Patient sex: M
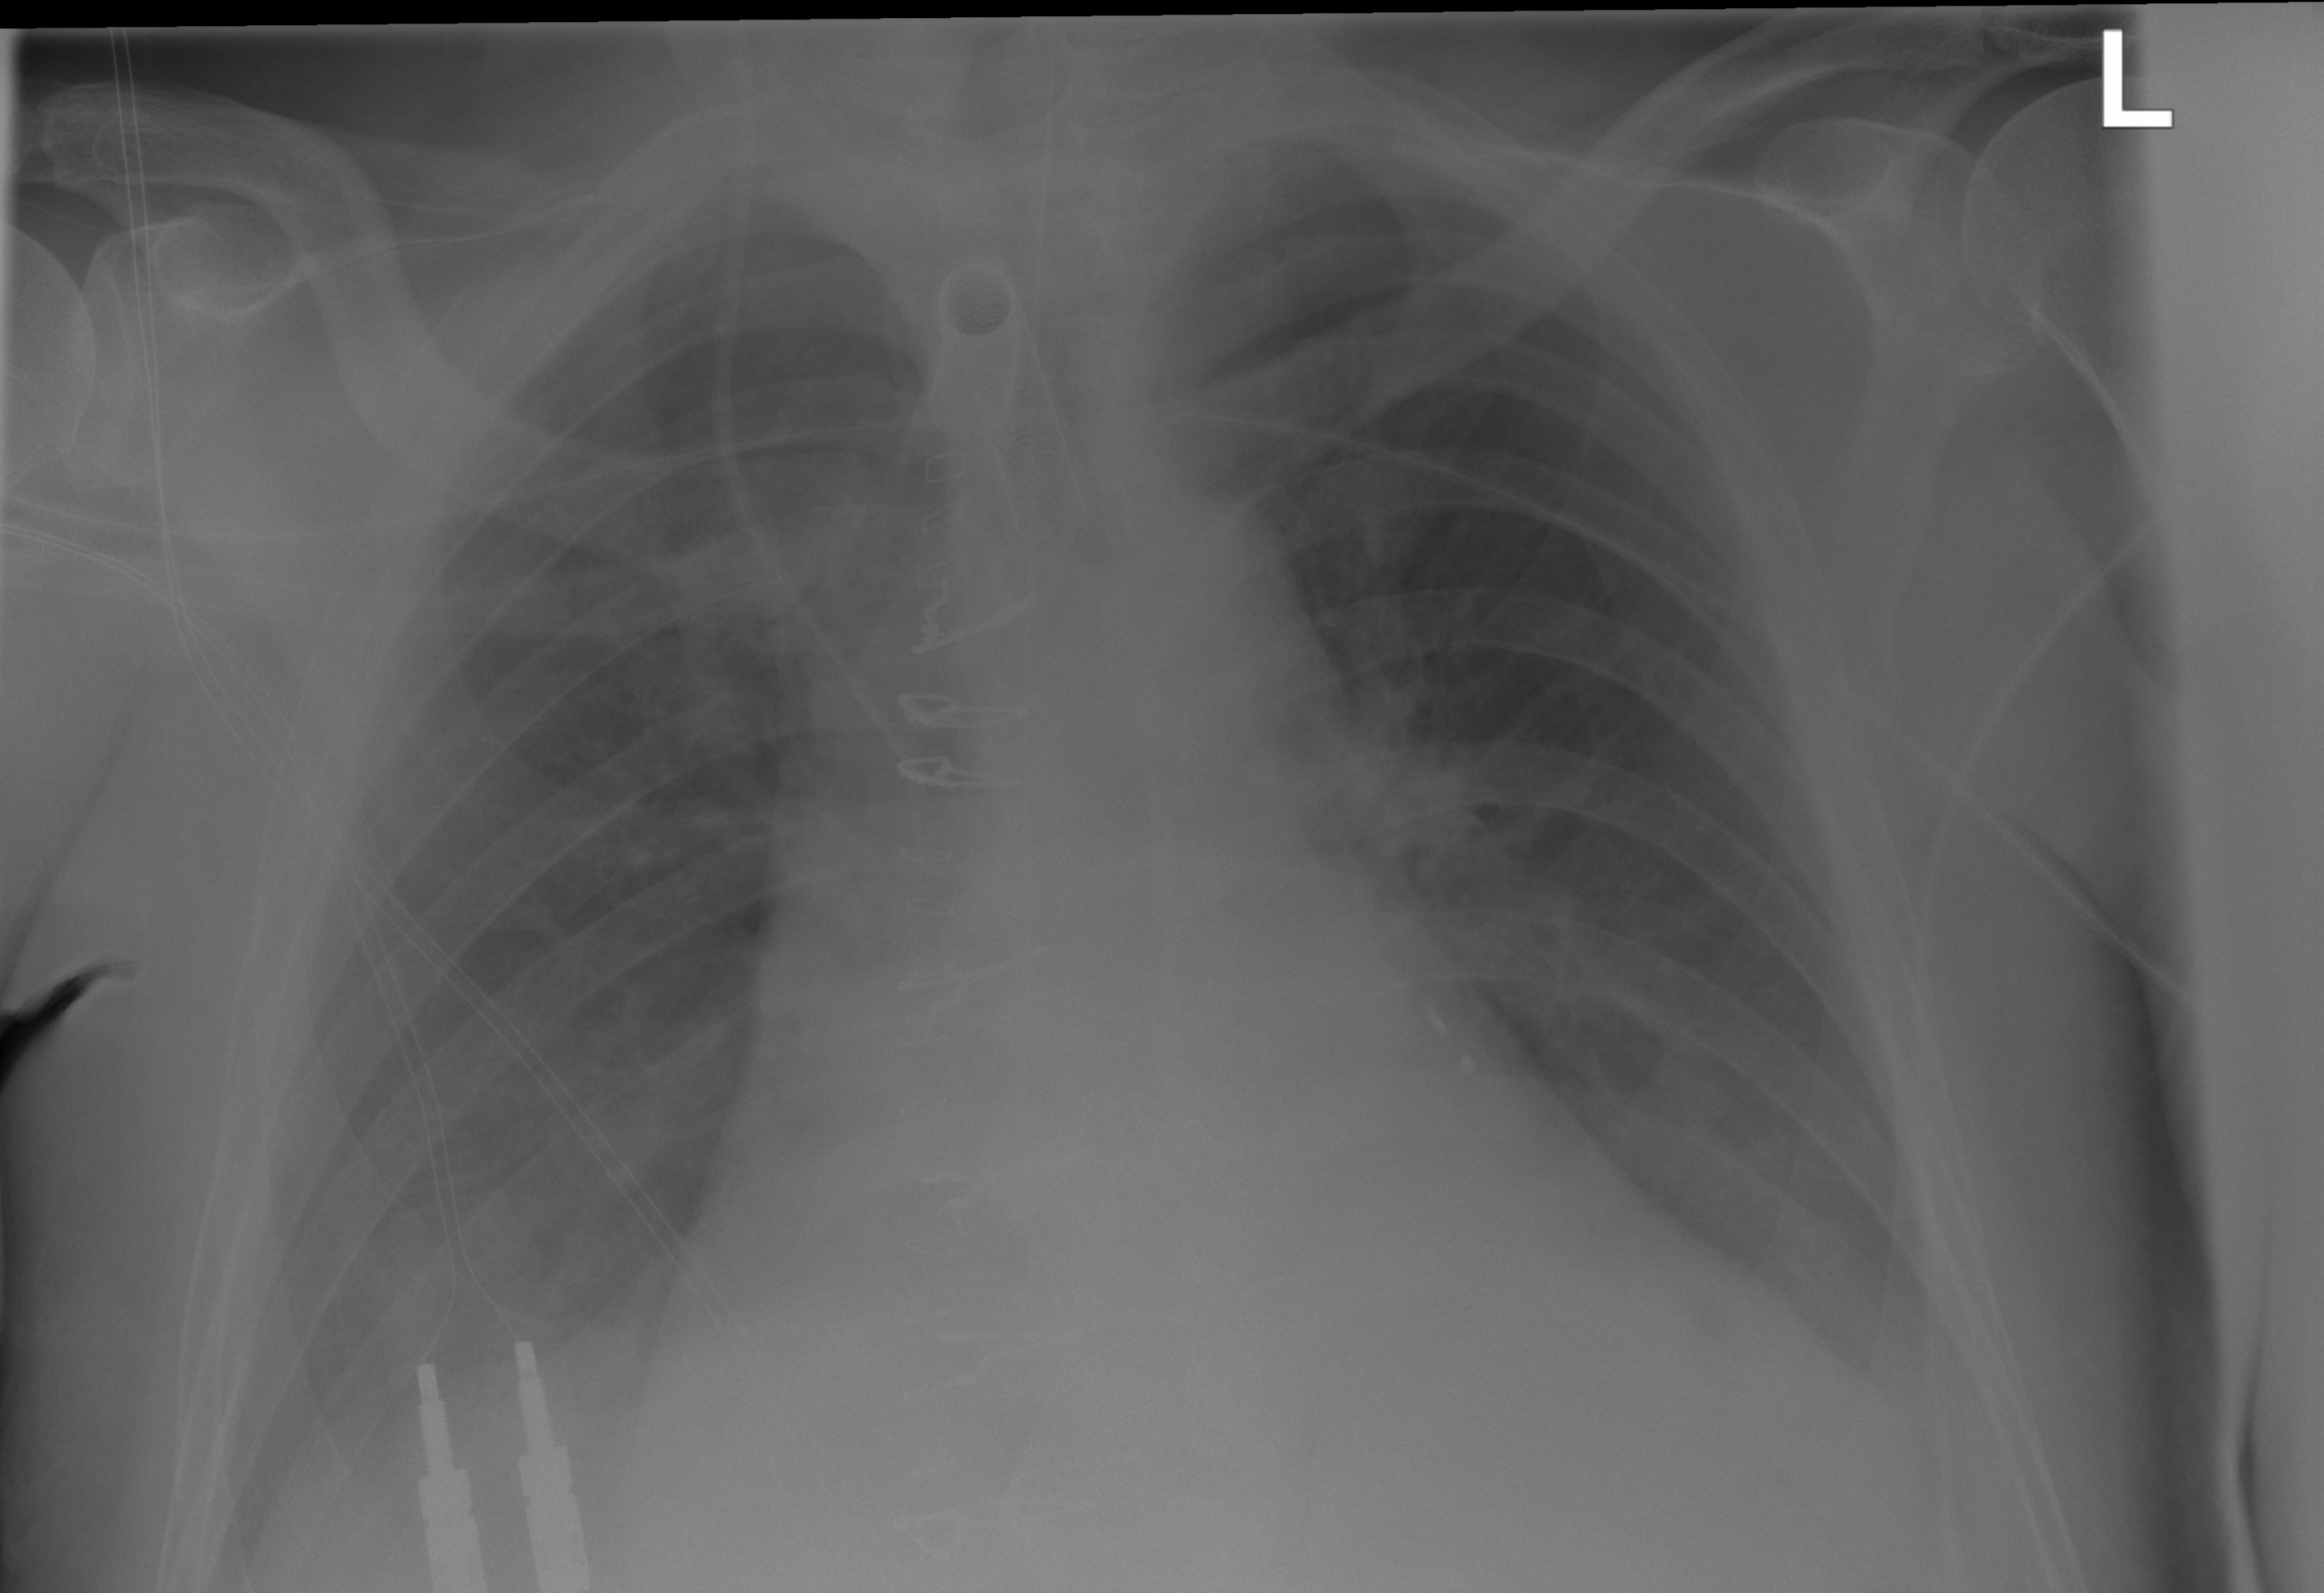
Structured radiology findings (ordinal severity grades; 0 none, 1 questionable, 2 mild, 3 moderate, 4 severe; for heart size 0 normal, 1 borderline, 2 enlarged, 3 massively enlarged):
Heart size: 2
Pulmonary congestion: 0
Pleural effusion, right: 2
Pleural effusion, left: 2
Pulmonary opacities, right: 0
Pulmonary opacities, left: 0
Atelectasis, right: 2
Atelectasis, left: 2